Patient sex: M
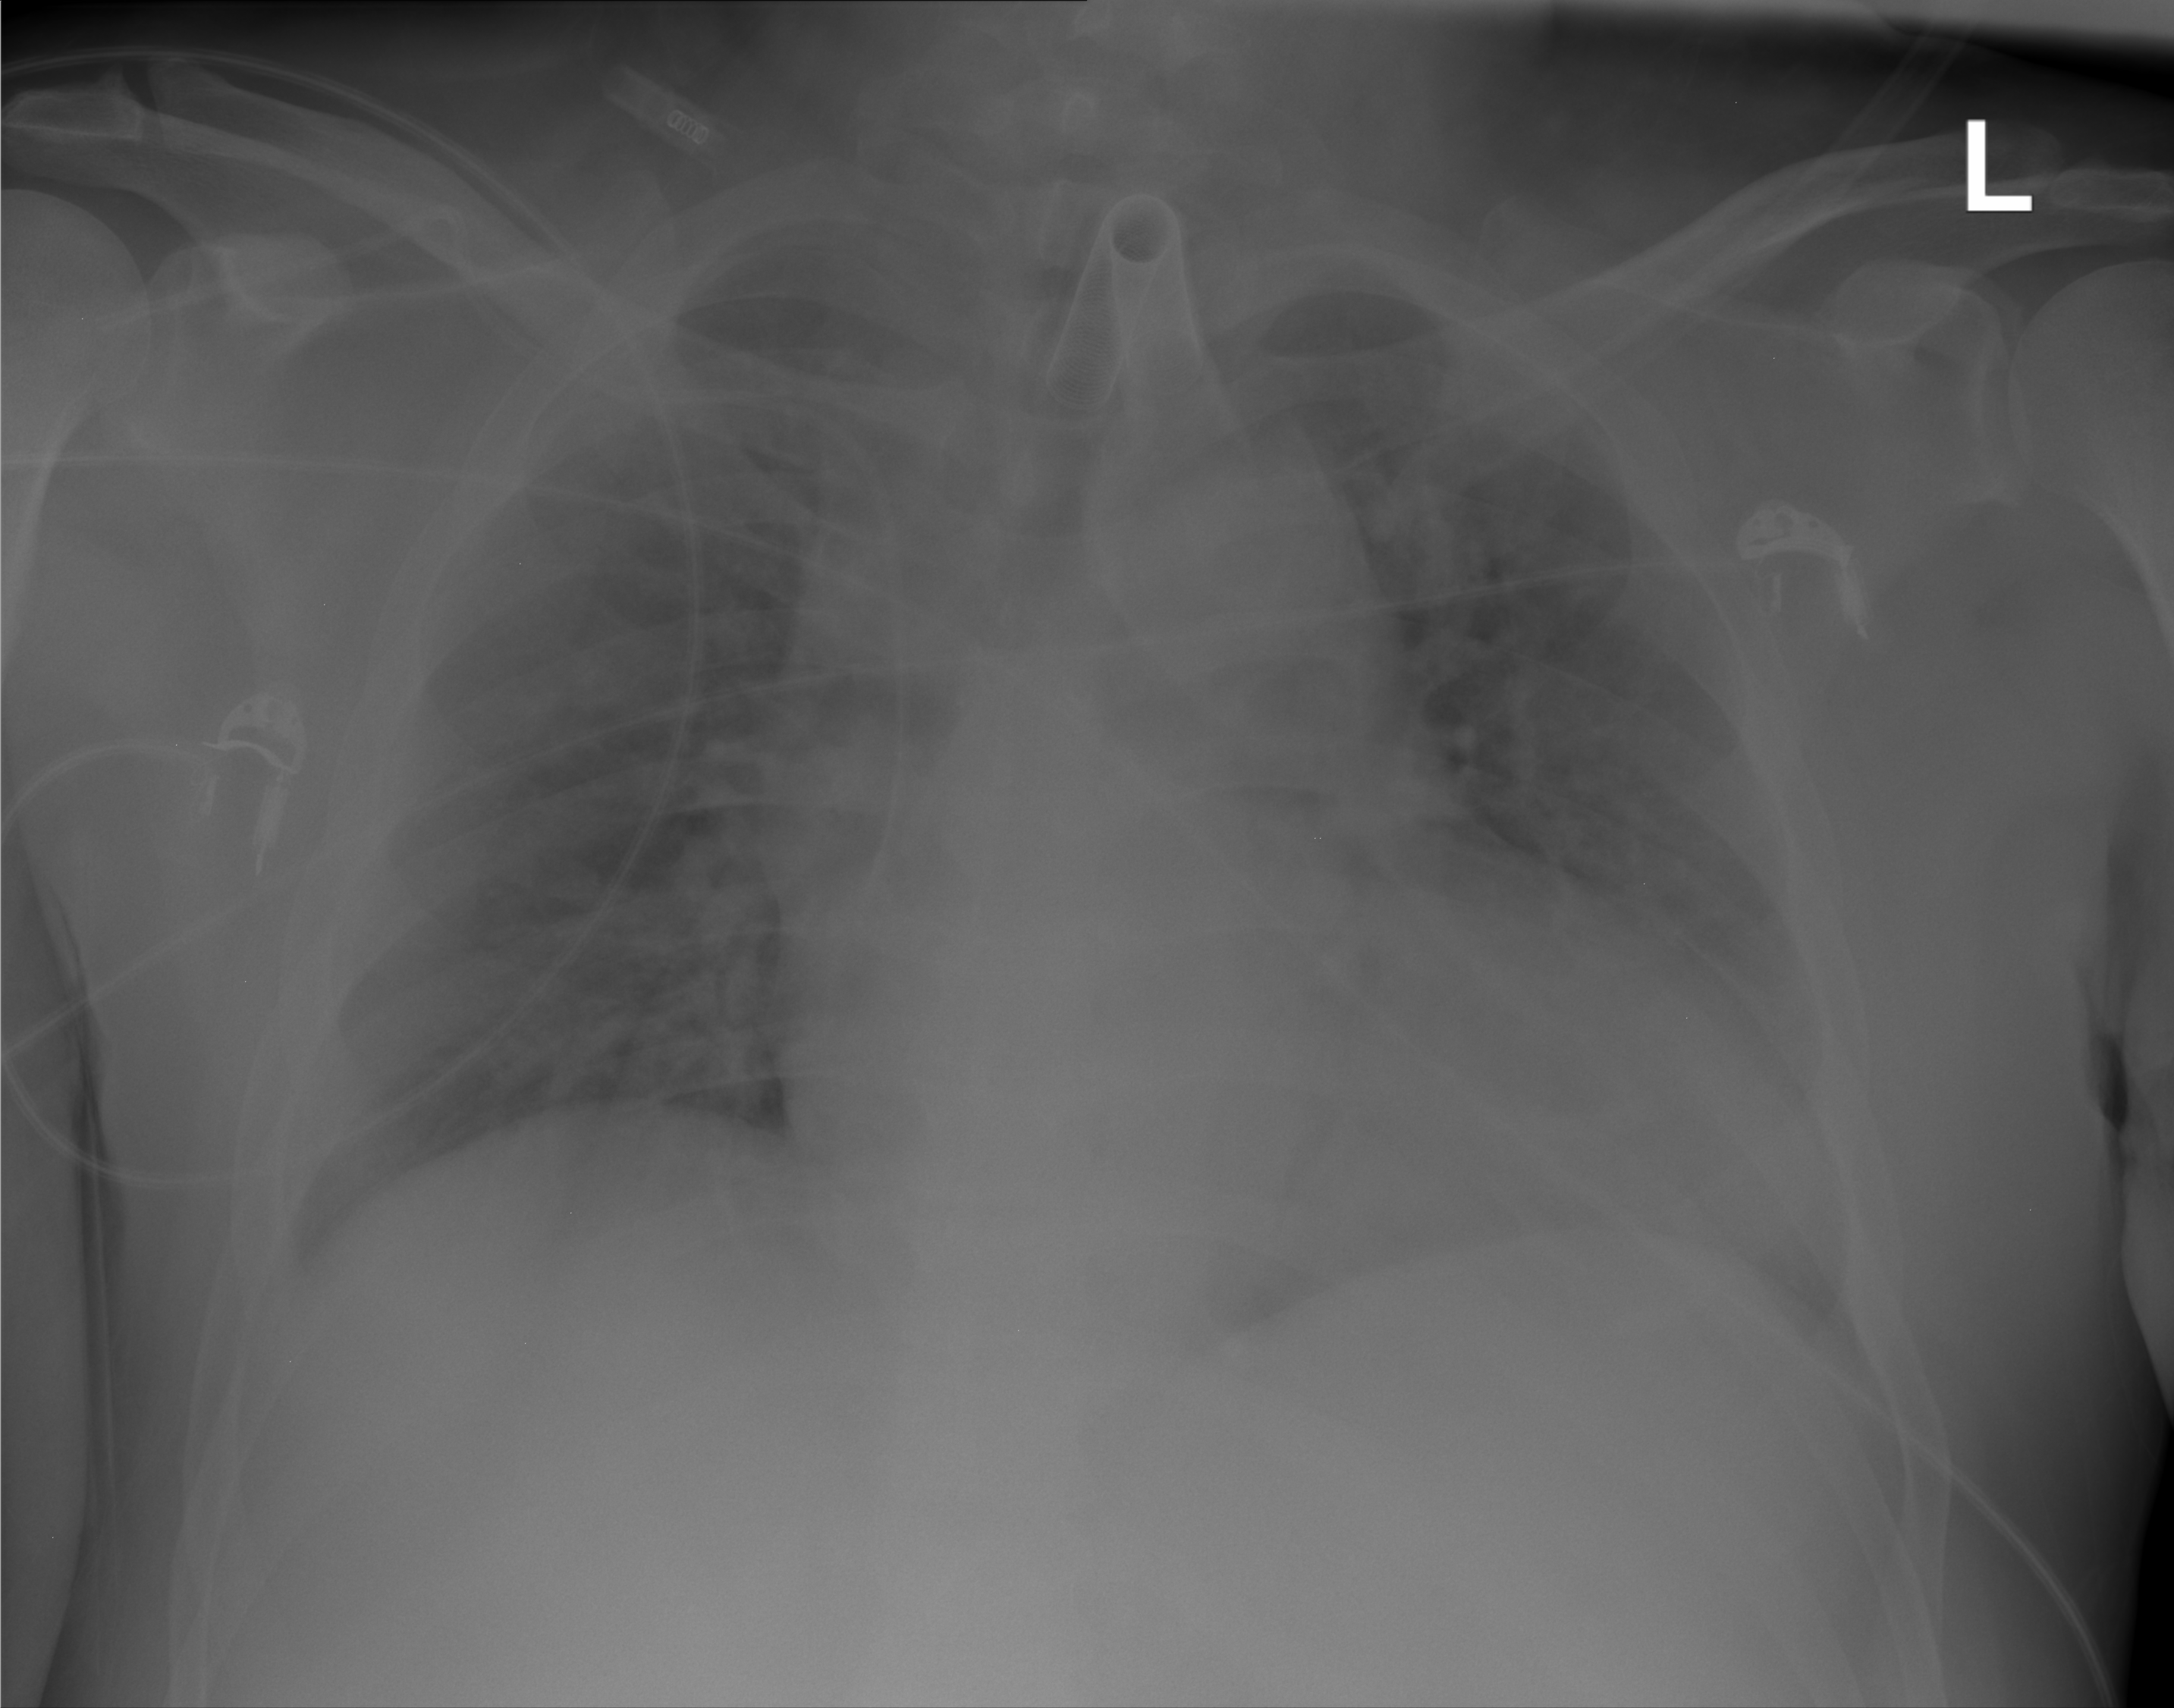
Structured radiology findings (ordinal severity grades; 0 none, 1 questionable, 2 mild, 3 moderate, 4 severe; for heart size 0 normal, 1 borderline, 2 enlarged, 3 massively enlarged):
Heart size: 2
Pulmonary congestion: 2
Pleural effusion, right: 0
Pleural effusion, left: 0
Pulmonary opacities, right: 0
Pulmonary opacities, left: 0
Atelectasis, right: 0
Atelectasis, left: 0